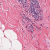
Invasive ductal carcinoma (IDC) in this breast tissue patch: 0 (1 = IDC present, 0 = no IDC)